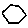
Label: hexagon